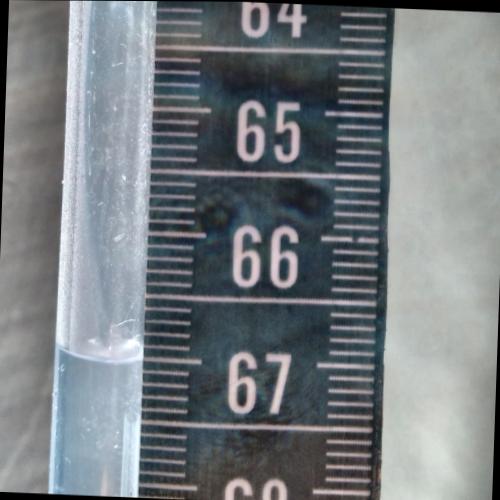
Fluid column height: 67.0 cm